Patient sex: F
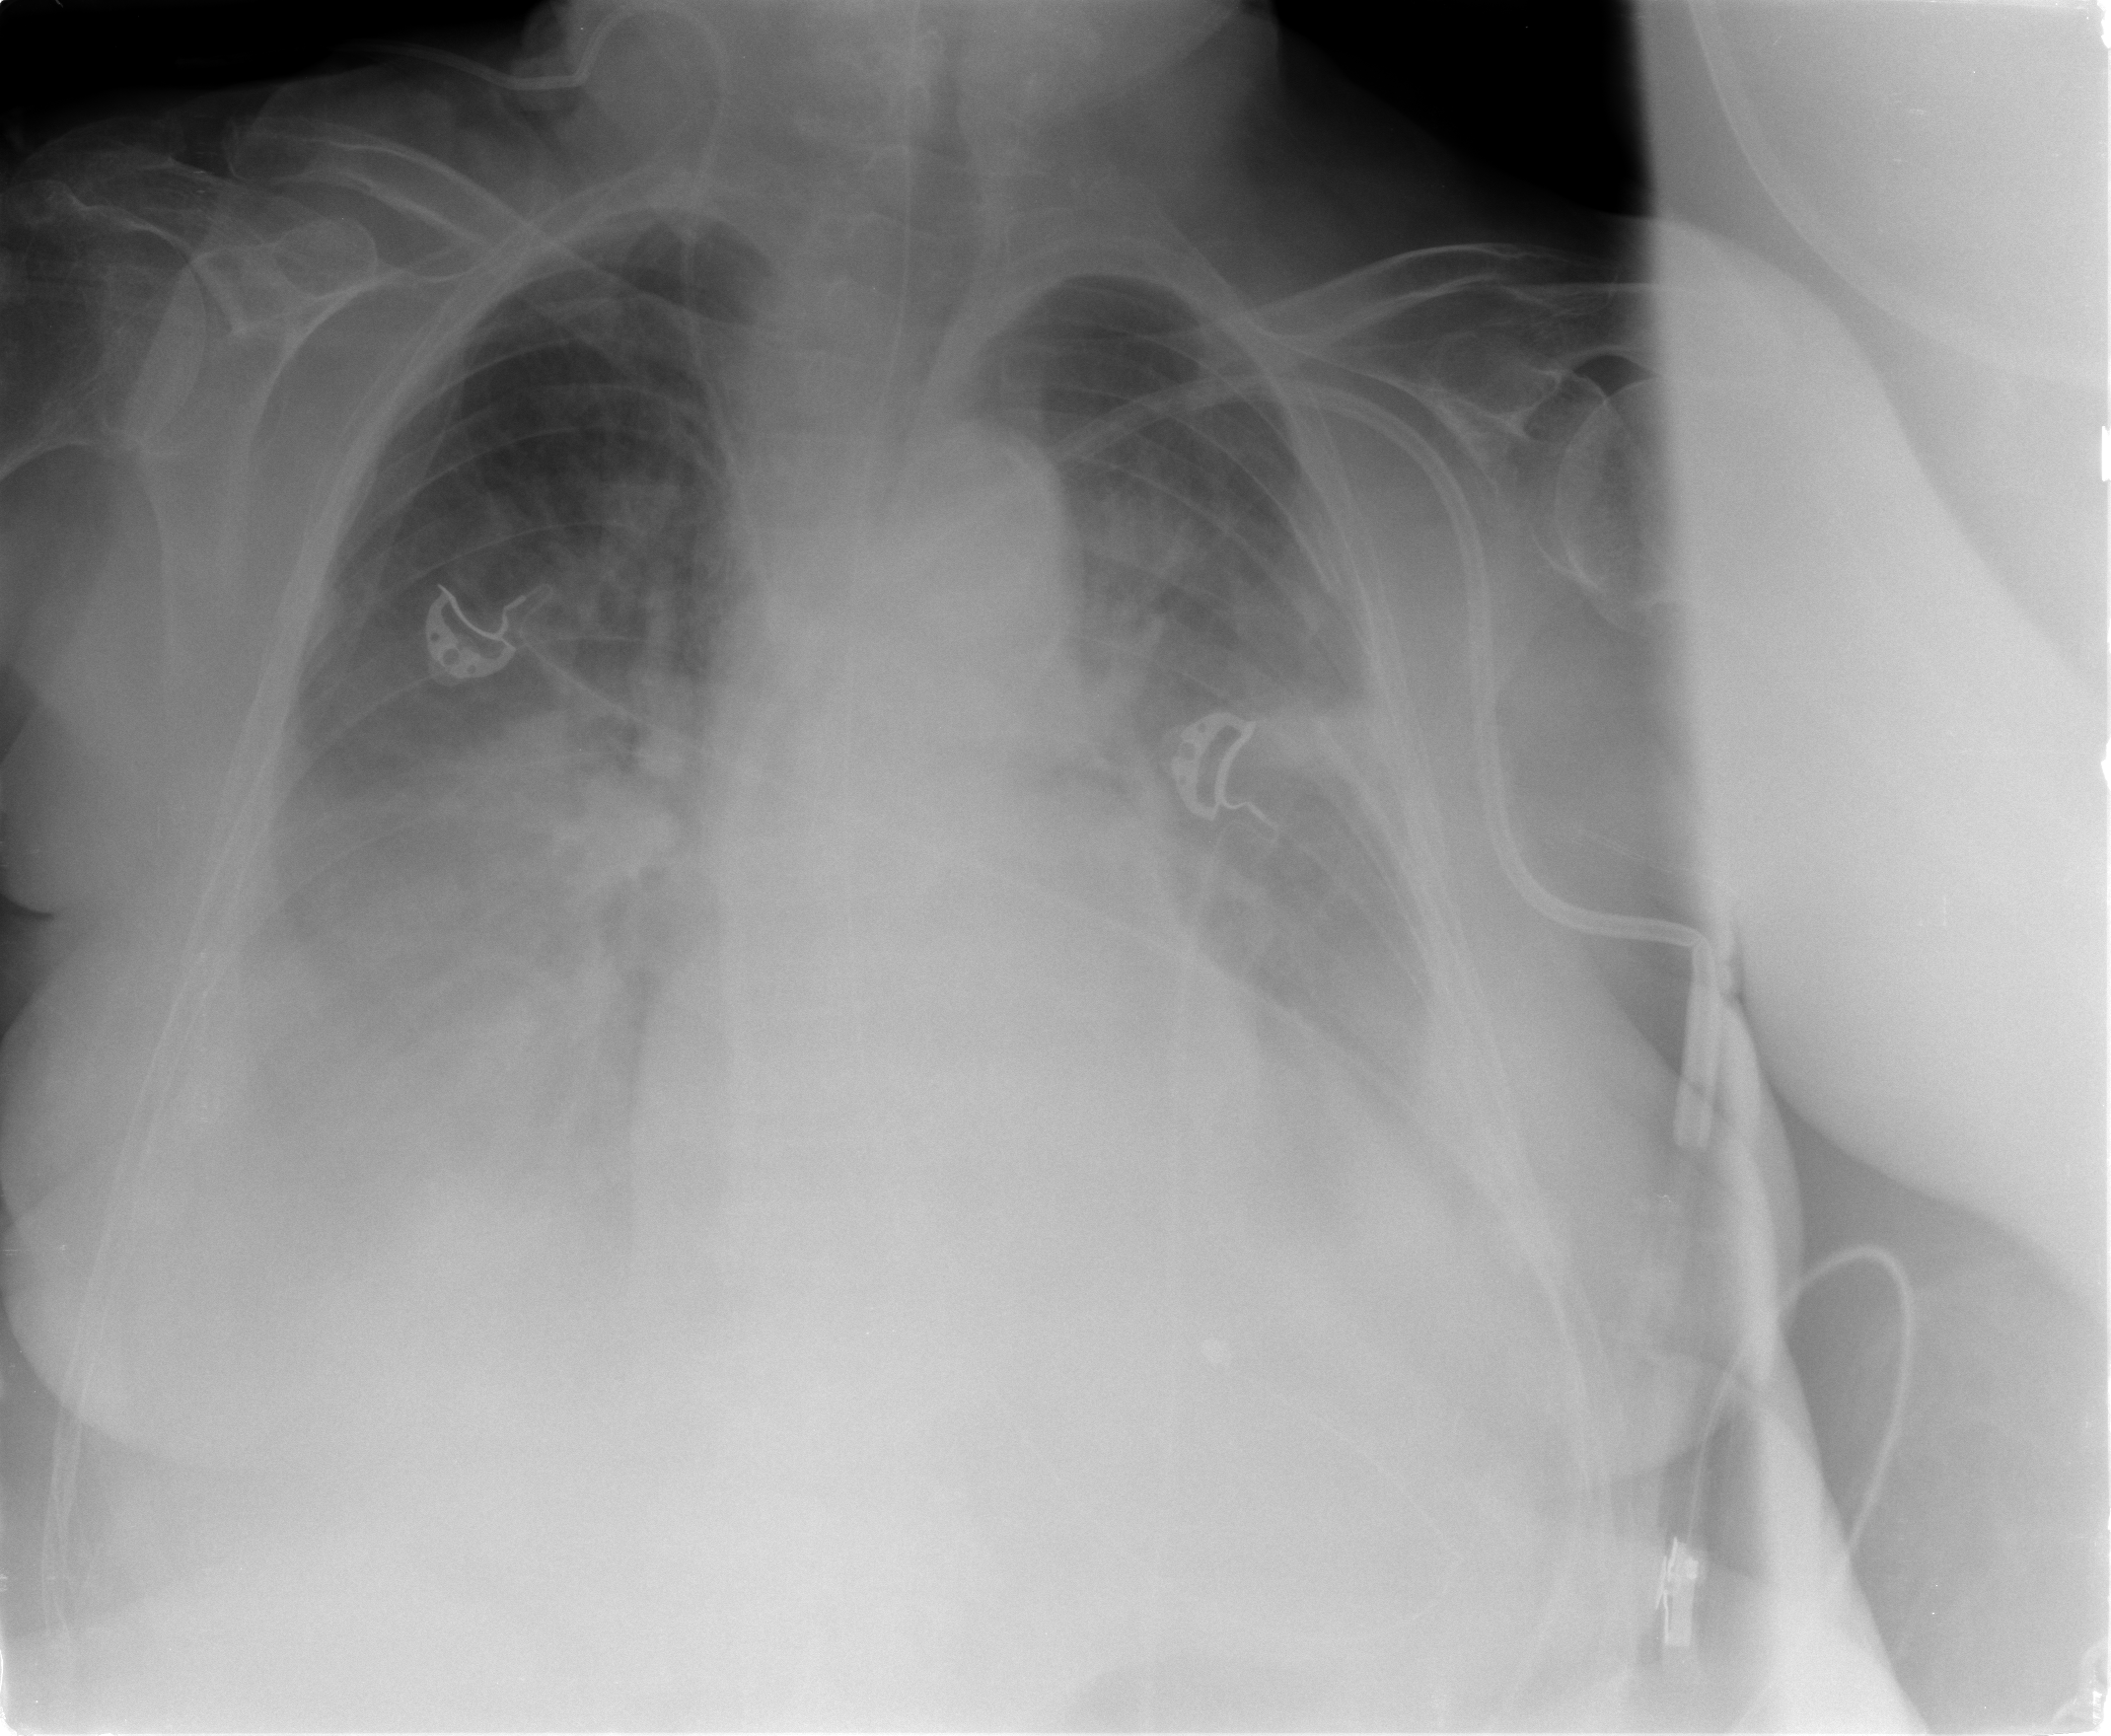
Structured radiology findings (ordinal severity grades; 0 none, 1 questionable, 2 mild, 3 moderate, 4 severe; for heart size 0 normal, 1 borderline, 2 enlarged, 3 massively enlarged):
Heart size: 2
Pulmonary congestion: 2
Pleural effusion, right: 3
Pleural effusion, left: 3
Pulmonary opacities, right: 2
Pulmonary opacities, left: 2
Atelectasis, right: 3
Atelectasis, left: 3